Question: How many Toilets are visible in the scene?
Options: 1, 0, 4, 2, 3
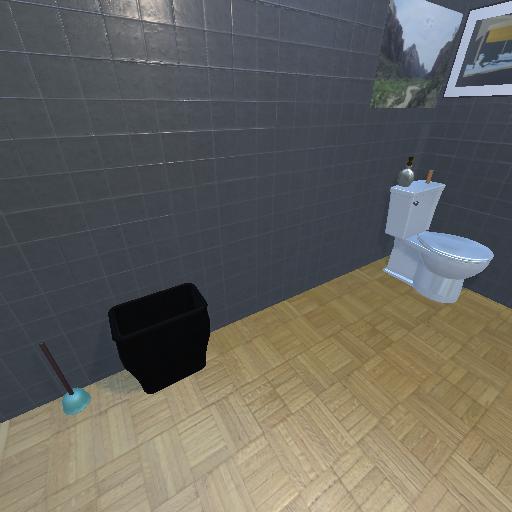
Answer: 1